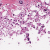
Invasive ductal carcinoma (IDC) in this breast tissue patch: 0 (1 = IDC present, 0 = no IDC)